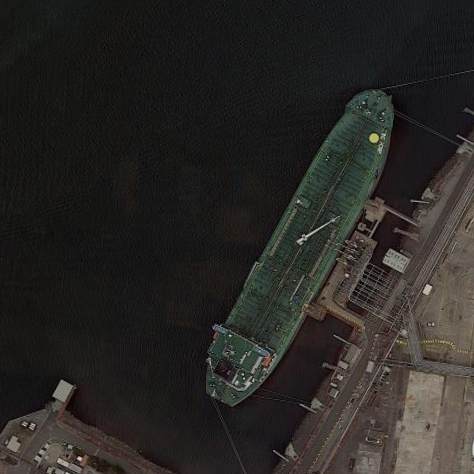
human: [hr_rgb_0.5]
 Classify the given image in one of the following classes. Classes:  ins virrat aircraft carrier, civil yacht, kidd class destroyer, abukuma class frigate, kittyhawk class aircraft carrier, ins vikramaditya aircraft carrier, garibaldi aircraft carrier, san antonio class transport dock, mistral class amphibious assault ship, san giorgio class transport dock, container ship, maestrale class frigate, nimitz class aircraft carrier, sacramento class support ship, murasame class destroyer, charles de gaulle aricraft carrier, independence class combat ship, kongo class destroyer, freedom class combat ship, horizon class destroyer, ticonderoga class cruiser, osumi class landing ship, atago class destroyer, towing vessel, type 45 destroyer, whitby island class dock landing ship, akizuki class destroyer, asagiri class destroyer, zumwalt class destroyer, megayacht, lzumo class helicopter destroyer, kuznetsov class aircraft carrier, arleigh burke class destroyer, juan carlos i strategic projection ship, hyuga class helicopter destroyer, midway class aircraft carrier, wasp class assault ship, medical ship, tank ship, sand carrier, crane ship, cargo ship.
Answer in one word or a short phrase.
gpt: Tank ship